Chest X-ray. View position: PA
Patient age: 24
Patient sex: M
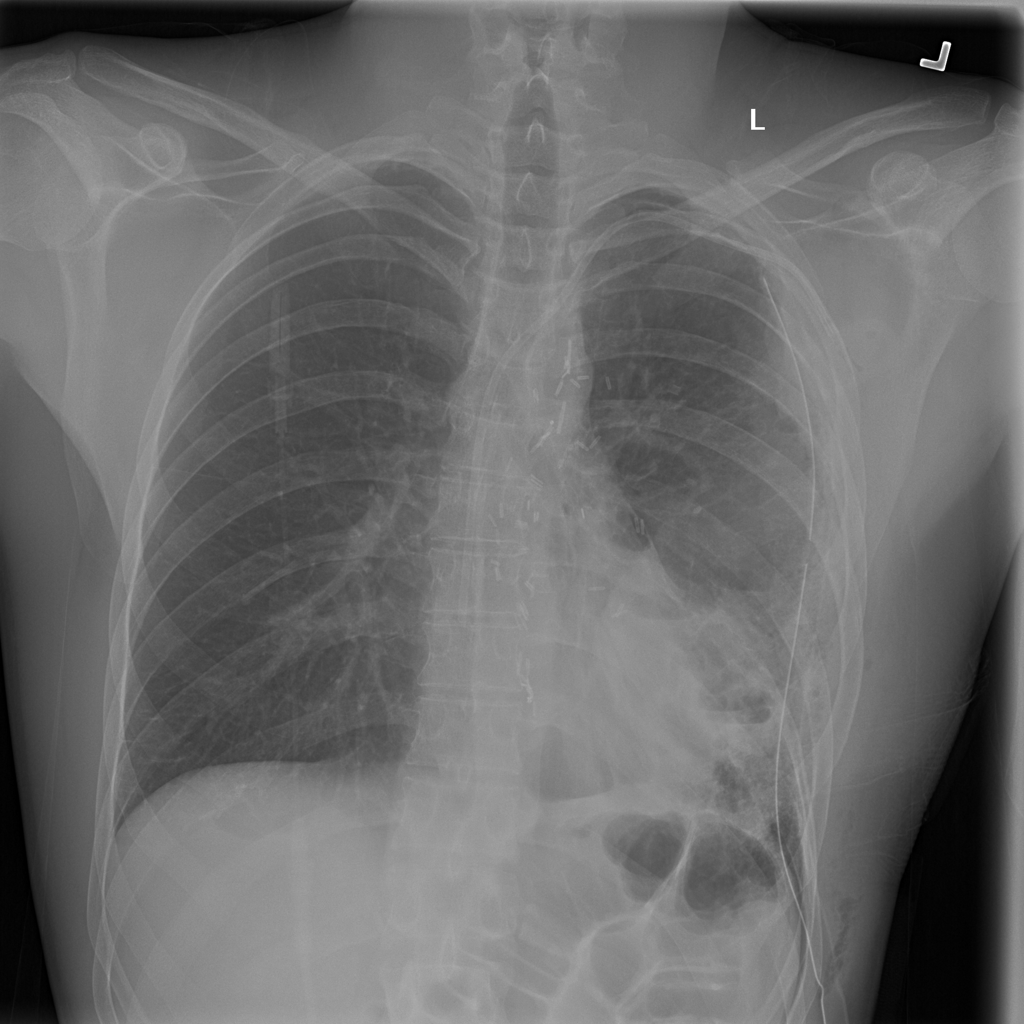
Finding: Pneumothorax